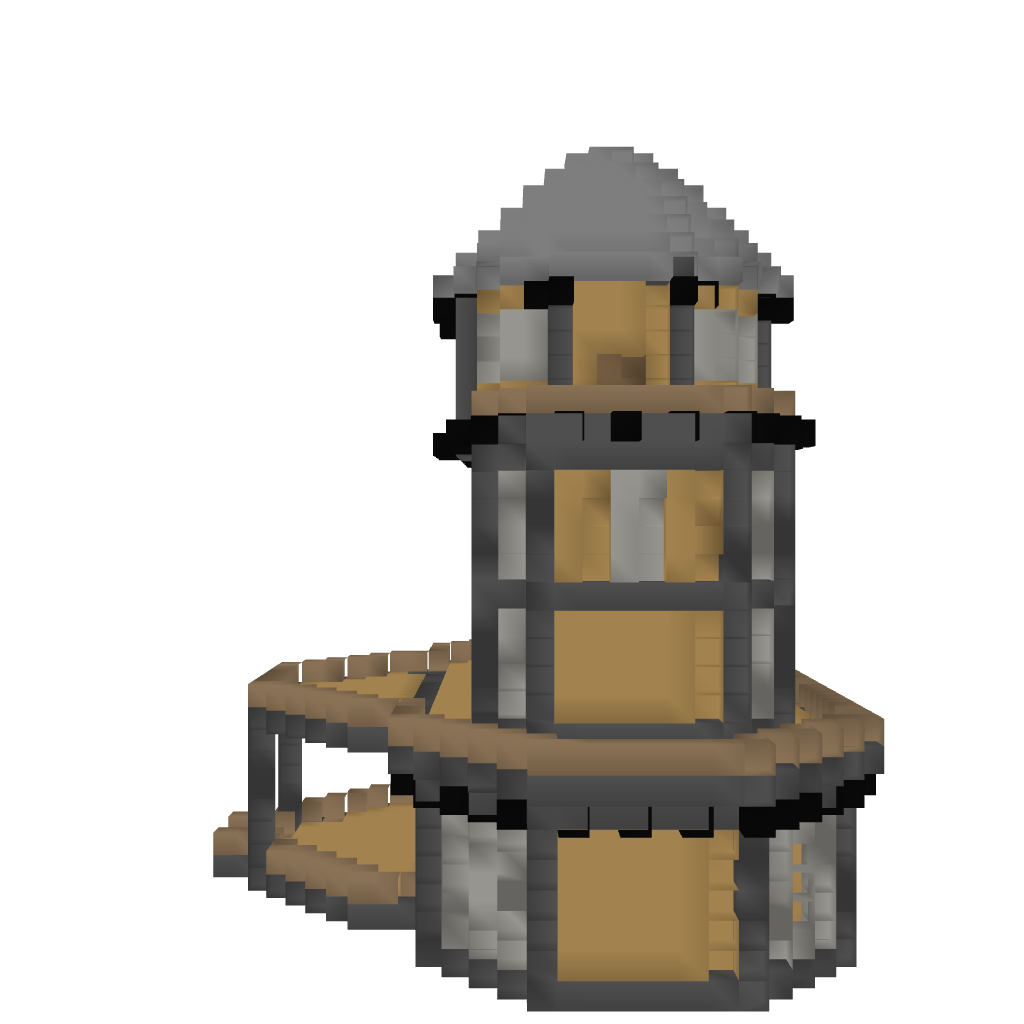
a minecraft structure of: Small Mansion